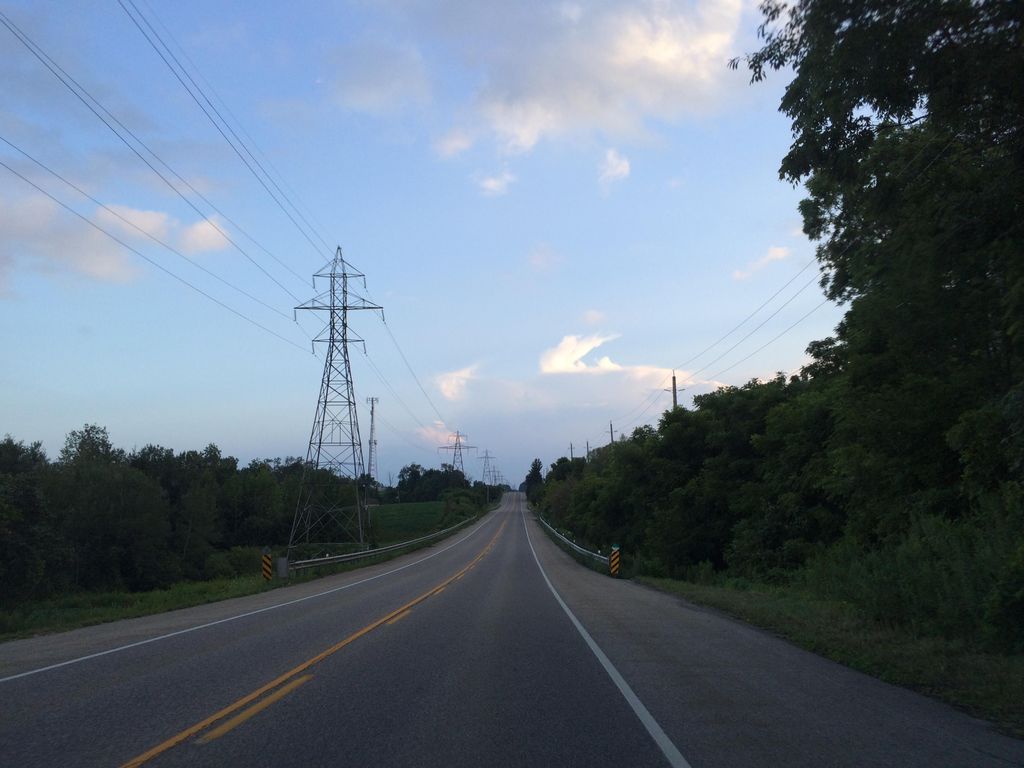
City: kitchener-waterloo